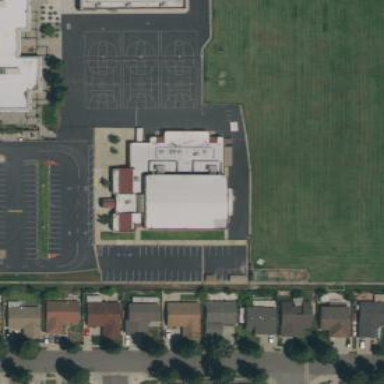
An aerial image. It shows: School building.